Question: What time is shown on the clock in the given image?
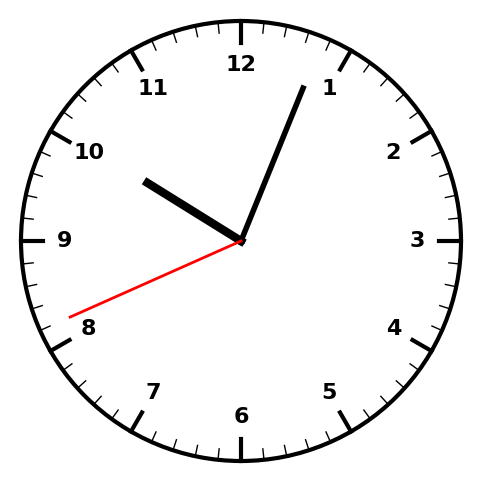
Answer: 10:03:41